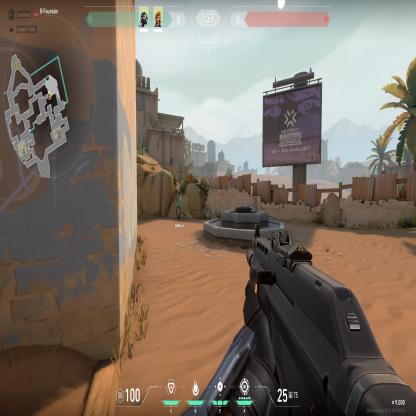
Label: teammate